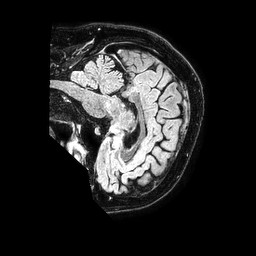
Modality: FLAIR
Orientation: sagittal
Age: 52
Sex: male
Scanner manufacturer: philips
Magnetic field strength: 1.5 T
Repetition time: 4.8 s
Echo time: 0.3 s